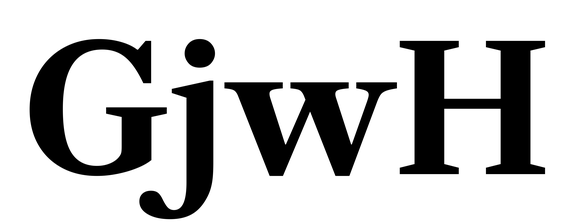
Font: LibreCaslonText_Bold